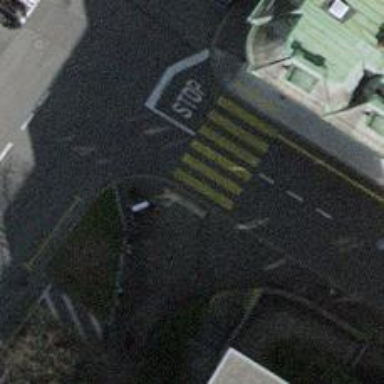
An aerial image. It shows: Kerb barrier.